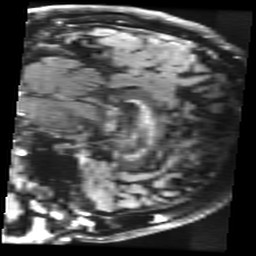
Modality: FLAIR
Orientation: sagittal
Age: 68
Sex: male
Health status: healthy
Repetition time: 12 s
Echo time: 0.09782 s